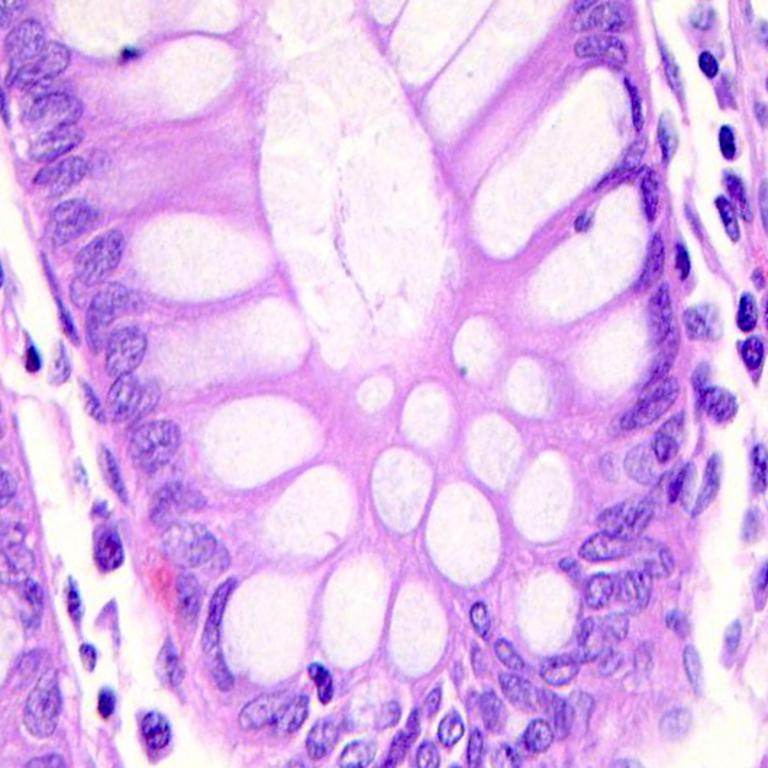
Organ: colon
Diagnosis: benign